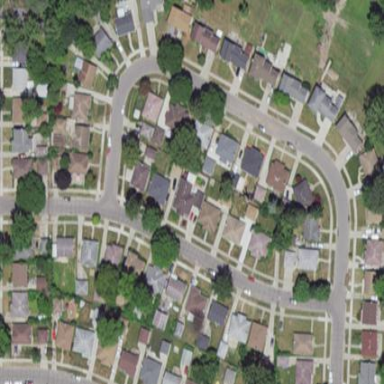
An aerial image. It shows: Residential area consisting of single-family homes.